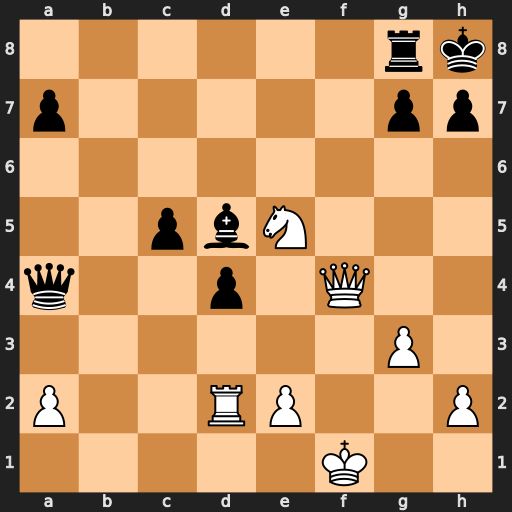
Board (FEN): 6rk/p5pp/8/2pbN3/q2p1Q2/6P1/P2RP2P/5K2
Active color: w
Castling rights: -
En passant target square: -
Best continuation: Ng6+ hxg6 Qh4#